九年级 · 解析几何
为了让甲、乙两名运动员在自由式滑雪大跳台比赛中取得优异成绩, 需要研究他们从起跳至落在雪坡过程中的运动状态, 如图, 以起跳点 $O$ 为原点, 水平方向为 $x$ 轴建立平面直角坐标系. 我们研究发现甲运动员跳跃时, 空中飞行的高度 $y$ （米）与水平距离 $x$ （米）具有二次函数关系, 记点 $\mathrm{A}$ 为该二次函数图象与 $x$ 轴的交点, 点 $B$ 为该运动员的落地点, $B C \perp x$ 轴于点 $C$. 测得相关数据如下: $O A=12$ 米, $O C=18$ 米, 拋物线最高点到 $x$ 轴距离为 4

米. 若乙运动员跳跃时高度 $y$ (米) 与水平距离 $x$ (米) 满足 $y=-\frac{1}{8} x^{2}+\frac{3}{2} x$, 则他们跳跃时起跳点与落地点的水平距离 ( )

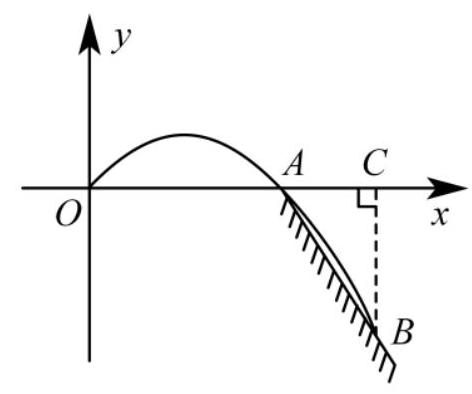
A. 甲>乙
B. 甲 $<$ 乙
C. 甲 $=乙$
D. 无法确定

答案: A
解析: 先根据已知求出甲运动员跳跃时的抛物线解析式, 再把 $x=18$ 代入解析式, 求出落地点 $B$ 的坐标 $(18,-12)$, 再把 $y=-12$ 代入 $y=-\frac{1}{8} x^{2}+\frac{3}{2} x$ 求出 $x$, 再与 18 比较即可.

【详解】解：由题意, 设该二次函数的解析式为 $y=a x^{2}+b x(a \neq 0)$,

$\because O A=12$, 拋物线最高点到 $x$ 轴距离为 4 米,

$\therefore\left\{\begin{array}{l}122 a+12 b=0 \\ \frac{-b^{2}}{4 a}=4\end{array}\right.$

解得 $\left\{\begin{array}{l}a=-\frac{1}{9} \\ b=\frac{4}{3}\end{array}\right.$,

$\therefore$ 该二次函数的解析式为 $y=-\frac{1}{9} x^{2}+\frac{4}{3} x(x \geq 0)$,

$\because O C=18$ 米,

$\therefore$ 当 $x=18$ 时, $y=-\frac{1}{9} \times 18^{2}+\frac{4}{3} \times 18=-12$,

$\therefore B(18,-12)$;

对于函数 $y=-\frac{1}{8} x^{2}+\frac{3}{2} x$,

当 $y=-12$ 时,$-12=-\frac{1}{8} x^{2}+\frac{3}{2} x$,

解得, $x=6+2 \sqrt{33}$ 或 $x=6-2 \sqrt{33}$ (舍去),

$\therefore$ 乙起跳点与落地点的水平距离 $(6+2 \sqrt{33})$ 米,

$\because 18-(6+2 \sqrt{33})=12-2 \sqrt{33}=\sqrt{144}-\sqrt{132}>0$,
$\therefore$ 甲起跳点与落地点的水平距离大于乙起跳点与落地点的水平距离.

故选: A.

【点睛】本题考查了二次函数的应用、一元二次方程的应用等知识点, 熟练掌握二次函数的性质是解题关键.